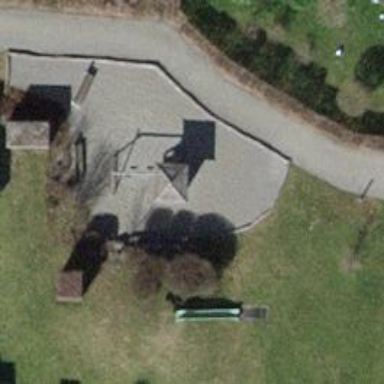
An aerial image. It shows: Playground area for leisure land.